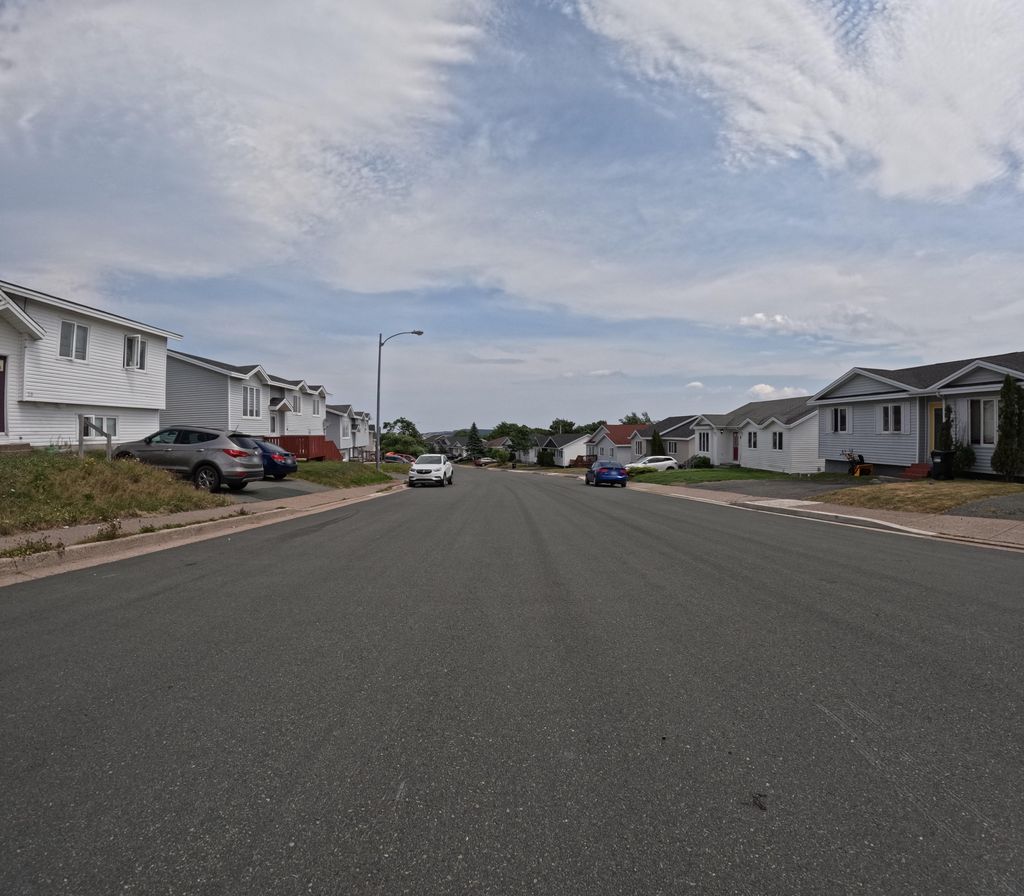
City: st_johns